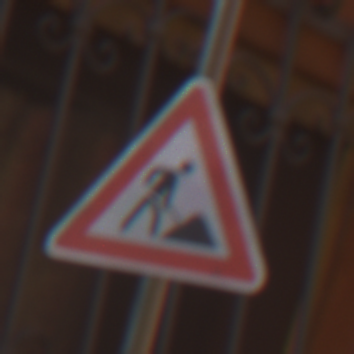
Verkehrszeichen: Arbeitsstelle
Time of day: MorningAfternoon
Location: Outdoor (Urban)
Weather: Clear
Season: NotSpecified
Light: Natural